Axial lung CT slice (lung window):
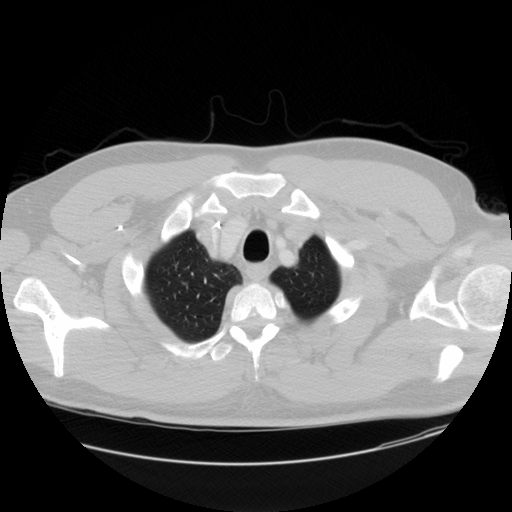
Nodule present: no